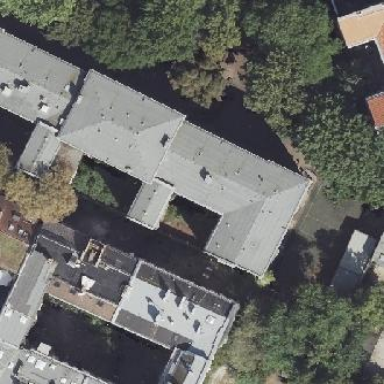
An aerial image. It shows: School building.